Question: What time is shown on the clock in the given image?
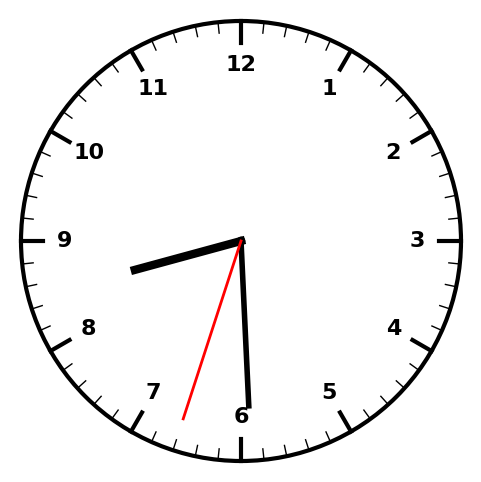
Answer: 08:29:33